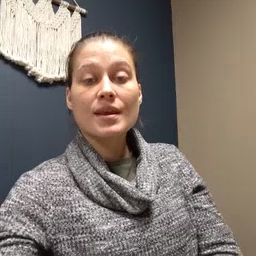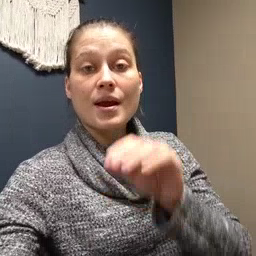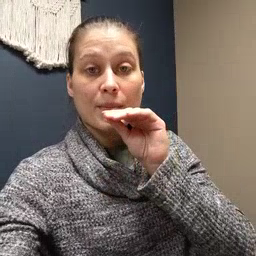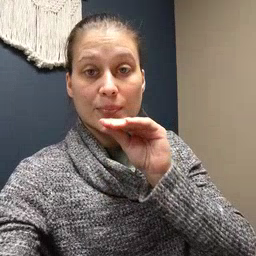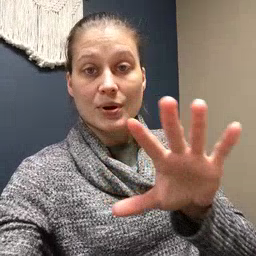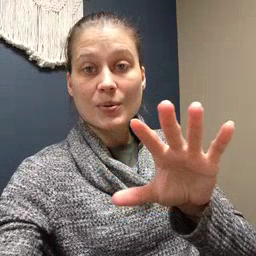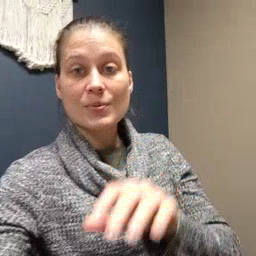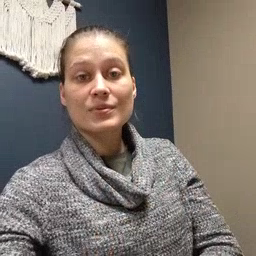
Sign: blow